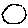
Label: circle